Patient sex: M
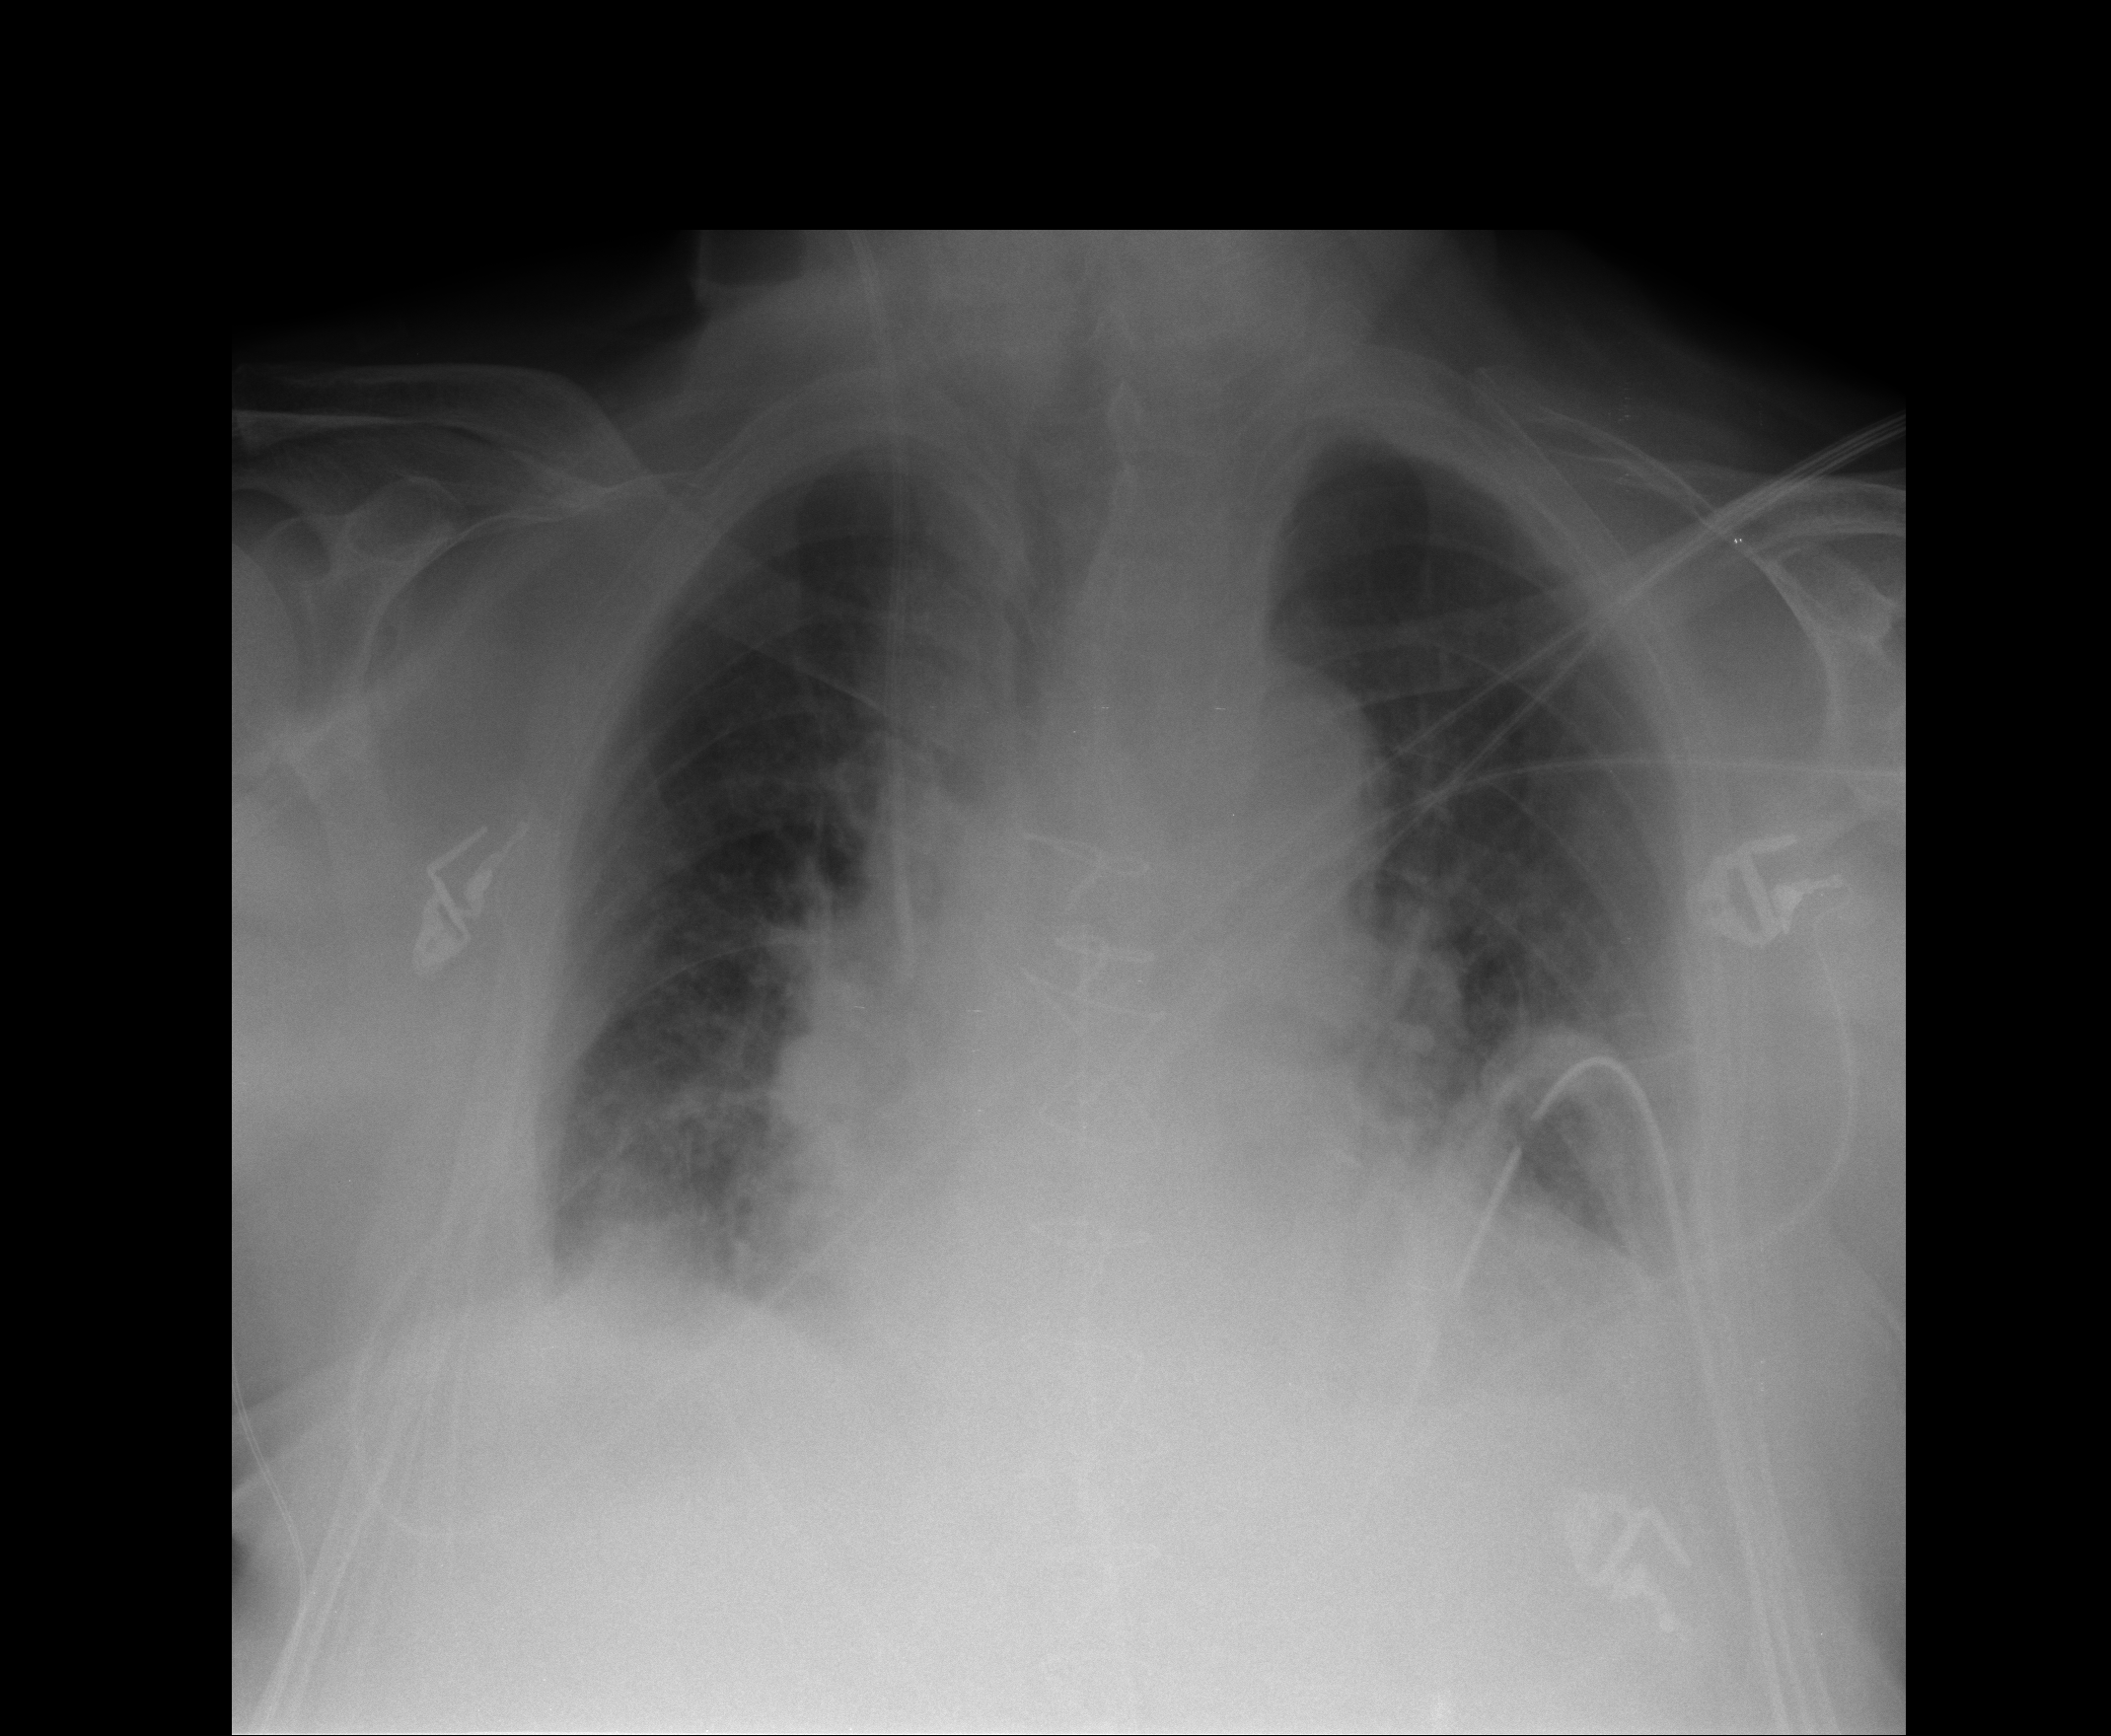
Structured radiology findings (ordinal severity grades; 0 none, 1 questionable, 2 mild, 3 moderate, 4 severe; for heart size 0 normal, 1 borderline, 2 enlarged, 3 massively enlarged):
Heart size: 2
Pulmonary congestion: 2
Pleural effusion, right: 0
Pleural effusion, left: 0
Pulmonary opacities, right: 2
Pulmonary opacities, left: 0
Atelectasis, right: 2
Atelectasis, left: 2